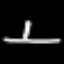
Label: pencil